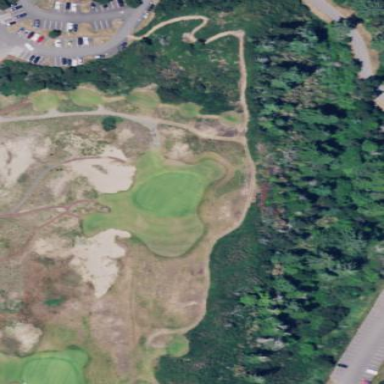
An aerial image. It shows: Golf fairway in the image.